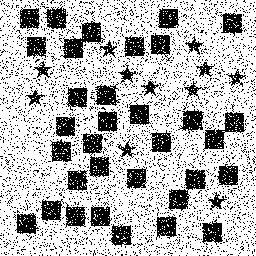
Squares: 33
Triangles: 0
Stars: 11
Total shapes: 44